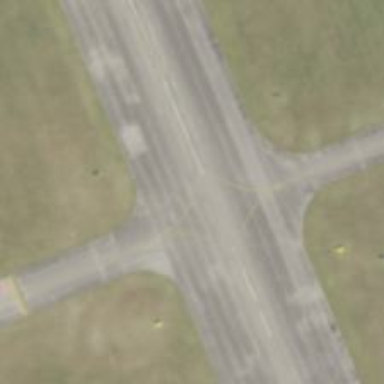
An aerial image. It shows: Image of taxiway at airport.